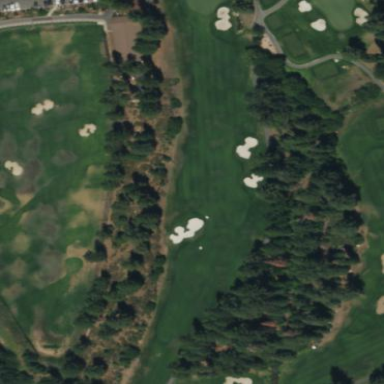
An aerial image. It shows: Rough area on grassy golf course.